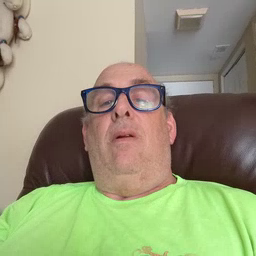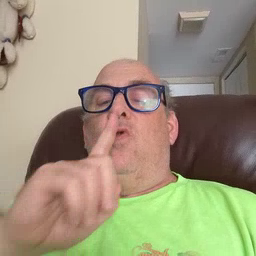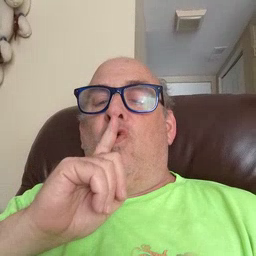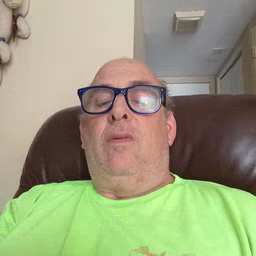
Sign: shhh